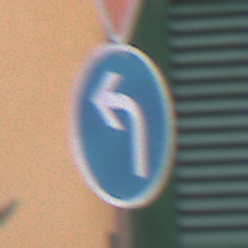
Verkehrszeichen: VorgeschriebeneFahrtrichtungLinks
Zusatzzeichen oben: VorfahrtGewaehren
Umgebung: Outdoor, Urban
Tageszeit: Midday
Wetter: Overcast
Licht: Natural
Jahreszeit: NotSpecified
Kontrast: LowContrast